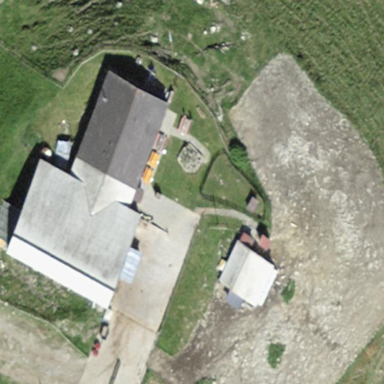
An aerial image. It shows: Farmyard area.